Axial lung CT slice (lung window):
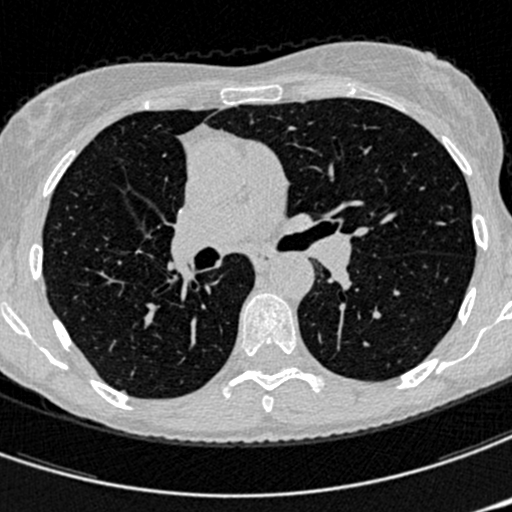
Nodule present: no